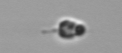
Label: flagellate